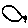
Label: fish